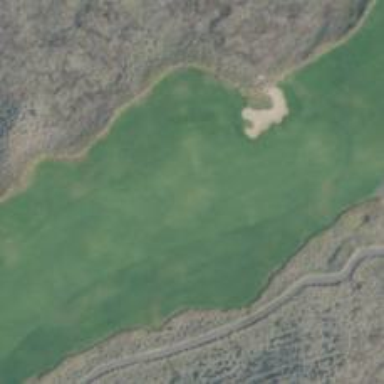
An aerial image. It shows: View of golf hole.